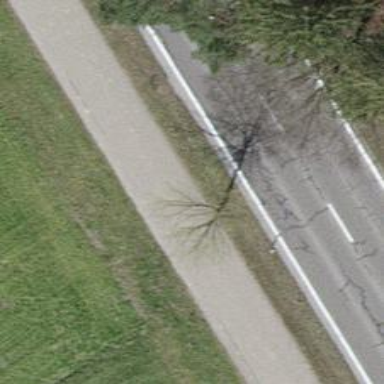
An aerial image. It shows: Urban tree adds touch of nature to the surroundings.